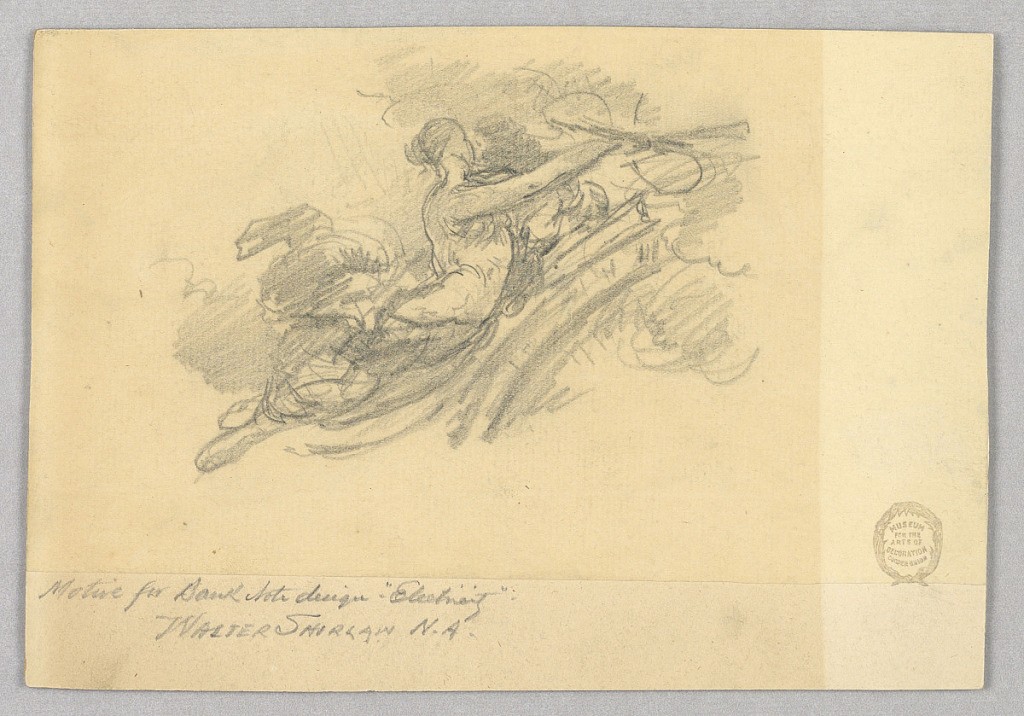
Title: Electricity (Motif for Bank Note Design)
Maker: Walter Shirlaw, American, b. Scotland, 1838–1909
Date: ca. 1895
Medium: Graphite on paper
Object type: Drawing
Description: A woman is shown in profile turned toward the right, in the act of flying. Different attitudes are sketched.